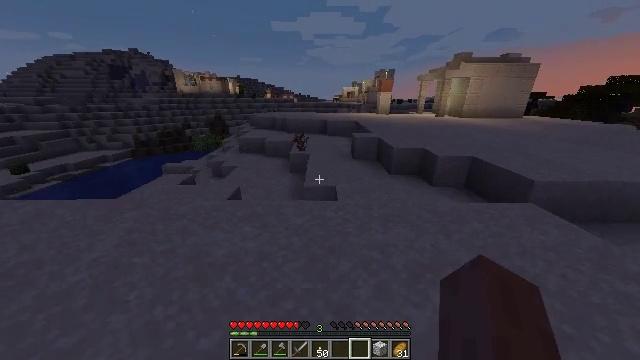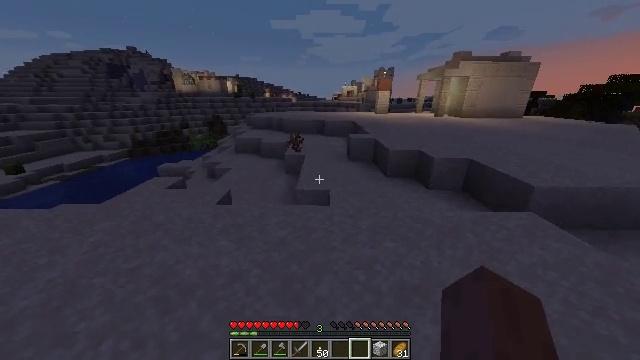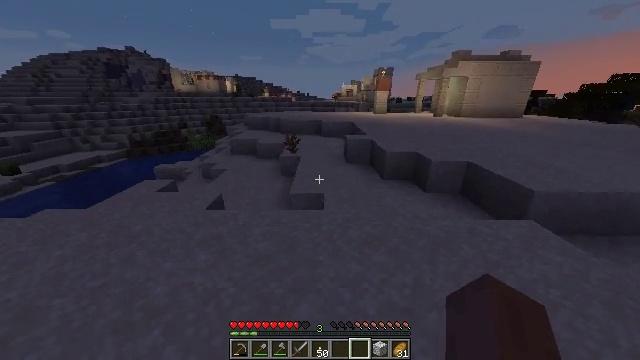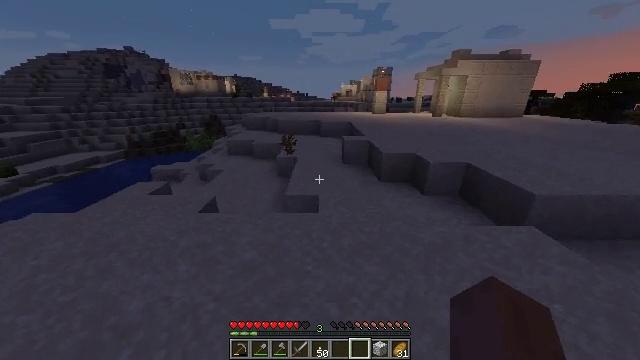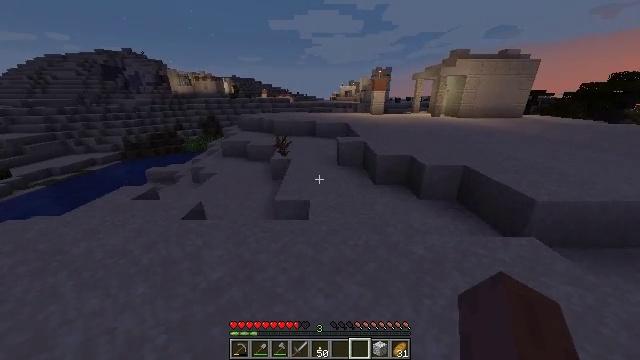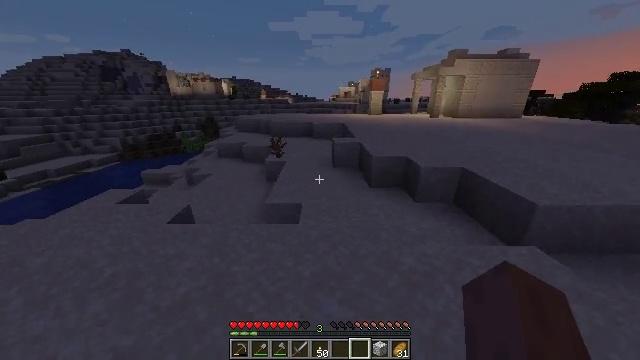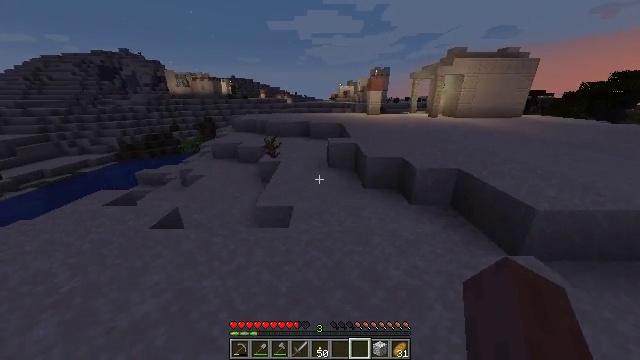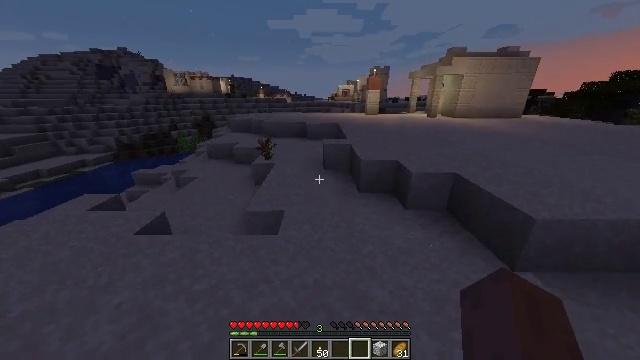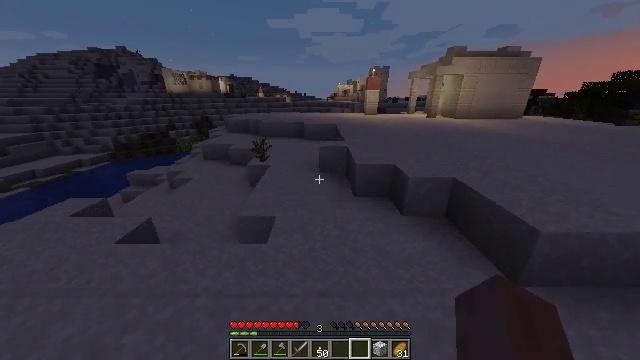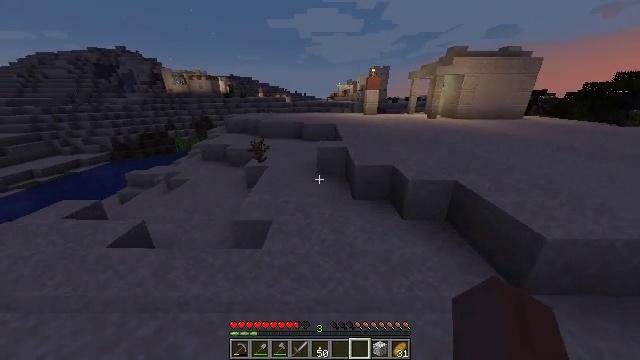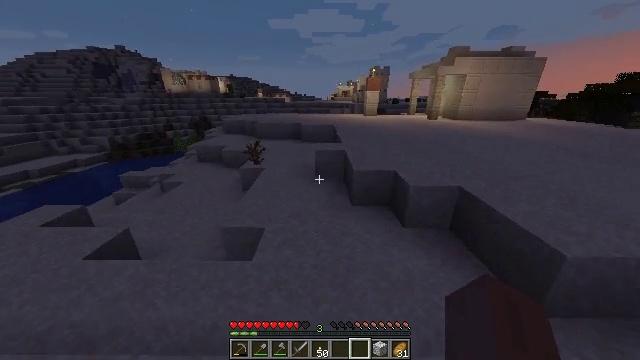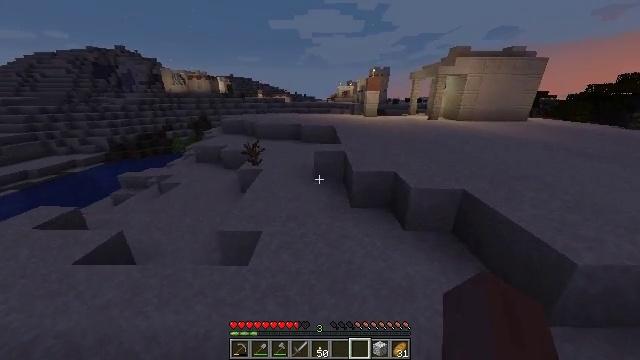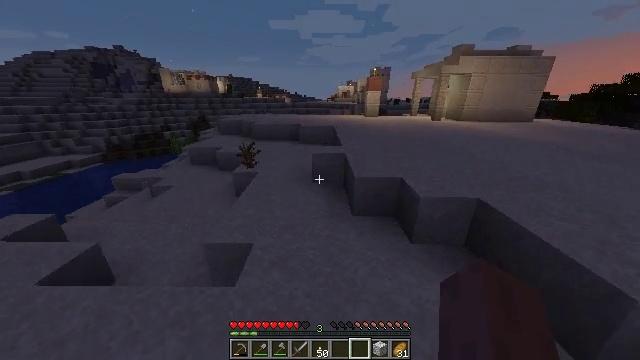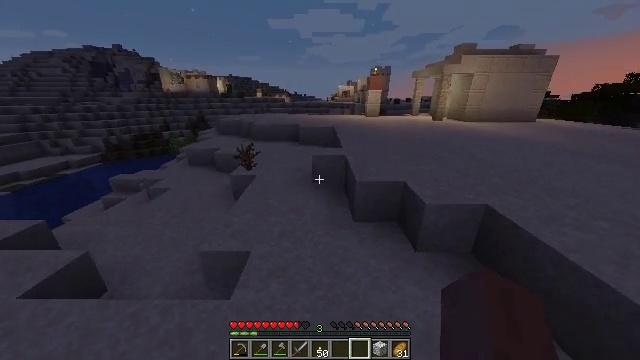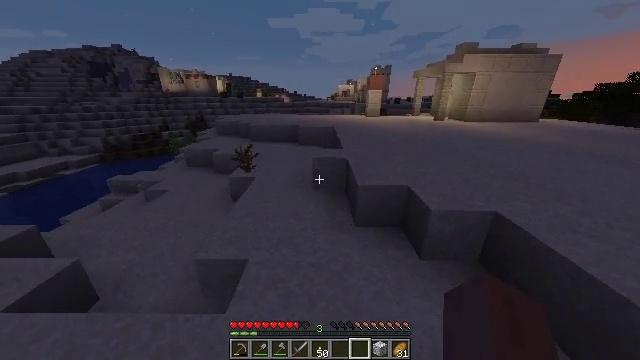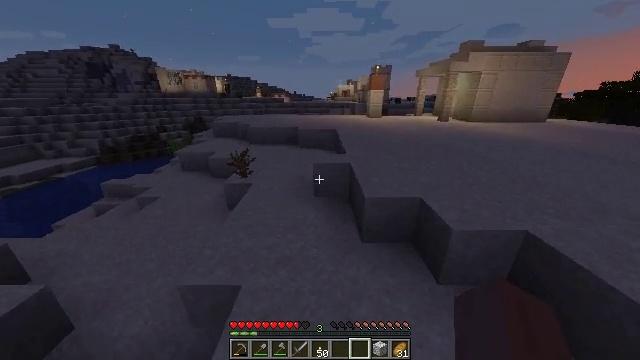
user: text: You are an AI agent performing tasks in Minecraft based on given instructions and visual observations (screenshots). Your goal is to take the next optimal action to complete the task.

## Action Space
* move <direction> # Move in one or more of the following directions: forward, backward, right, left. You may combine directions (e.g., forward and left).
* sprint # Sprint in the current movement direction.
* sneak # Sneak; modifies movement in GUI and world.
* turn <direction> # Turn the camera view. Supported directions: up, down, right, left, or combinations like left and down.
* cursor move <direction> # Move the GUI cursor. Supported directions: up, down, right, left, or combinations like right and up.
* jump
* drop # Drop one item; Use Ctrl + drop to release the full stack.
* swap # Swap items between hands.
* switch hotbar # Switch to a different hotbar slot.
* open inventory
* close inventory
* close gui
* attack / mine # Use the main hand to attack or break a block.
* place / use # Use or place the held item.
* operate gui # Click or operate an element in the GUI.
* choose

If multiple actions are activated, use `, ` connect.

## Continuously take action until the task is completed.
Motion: motion action
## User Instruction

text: Mine the jungle button.
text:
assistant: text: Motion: move forward and move right, sprint
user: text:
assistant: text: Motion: move forward and move right, sprint
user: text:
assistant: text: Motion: move forward and move right, sprint
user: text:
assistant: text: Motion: move forward and move right, sprint
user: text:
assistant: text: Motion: move forward and move right, sprint
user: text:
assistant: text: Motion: move forward and move right, sprint
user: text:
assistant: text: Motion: move forward and move right, sprint
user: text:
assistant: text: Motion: move forward, sprint
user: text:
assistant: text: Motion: move forward, sprint
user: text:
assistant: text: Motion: move forward, sprint
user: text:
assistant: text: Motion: move forward, sprint
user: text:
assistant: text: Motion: move forward, sprint
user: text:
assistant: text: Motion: move forward, sprint
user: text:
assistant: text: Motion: move forward, sprint
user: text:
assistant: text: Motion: move forward, sprint
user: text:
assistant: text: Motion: move forward, sprint
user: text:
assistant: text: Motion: move forward, sprint
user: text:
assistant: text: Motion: move forward, sprint
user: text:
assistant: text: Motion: move forward, sprint
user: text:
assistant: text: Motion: move forward, sprint, turn right
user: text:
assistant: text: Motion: move forward, sprint, turn right and down
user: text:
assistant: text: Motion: move forward, sprint
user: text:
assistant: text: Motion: move forward, sprint, turn right and down
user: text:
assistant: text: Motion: move forward, sprint, turn right
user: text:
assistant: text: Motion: move forward, sprint, turn right, jump
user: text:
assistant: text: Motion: move forward, sprint, turn right, jump
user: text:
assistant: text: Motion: move forward, sprint, turn right and down, jump
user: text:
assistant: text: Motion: move forward, sprint, jump
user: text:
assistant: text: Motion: move forward, sprint, jump
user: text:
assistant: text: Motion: move forward, sprint